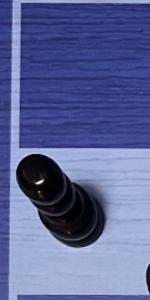
Label: Pawn_Black